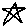
Label: star